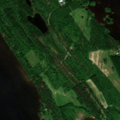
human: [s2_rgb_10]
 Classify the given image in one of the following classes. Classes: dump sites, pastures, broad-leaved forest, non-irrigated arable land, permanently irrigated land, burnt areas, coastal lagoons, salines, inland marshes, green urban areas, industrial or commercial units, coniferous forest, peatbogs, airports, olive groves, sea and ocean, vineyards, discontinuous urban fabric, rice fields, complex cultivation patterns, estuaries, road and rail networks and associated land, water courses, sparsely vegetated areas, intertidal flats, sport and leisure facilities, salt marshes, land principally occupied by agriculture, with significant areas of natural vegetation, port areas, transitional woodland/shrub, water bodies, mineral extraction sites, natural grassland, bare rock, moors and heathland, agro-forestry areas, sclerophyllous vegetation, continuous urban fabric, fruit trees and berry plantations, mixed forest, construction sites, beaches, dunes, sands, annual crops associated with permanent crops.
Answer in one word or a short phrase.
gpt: broad-leaved forest, mixed forest, water bodies